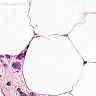
Metastatic tissue present: no